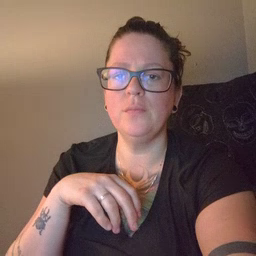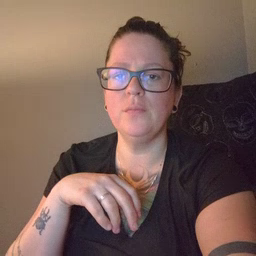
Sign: home